Question: What is the current direction shown?
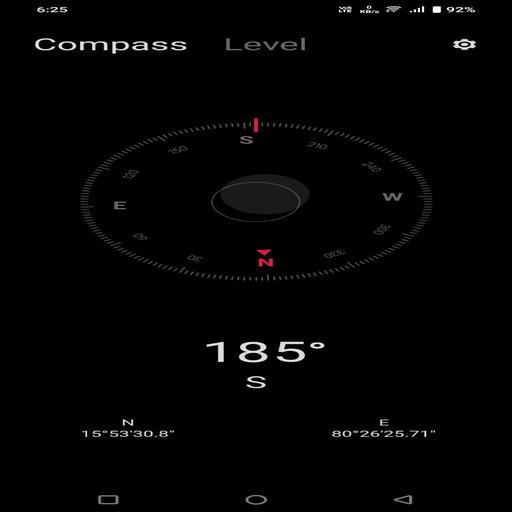
Answer:  185Â° South